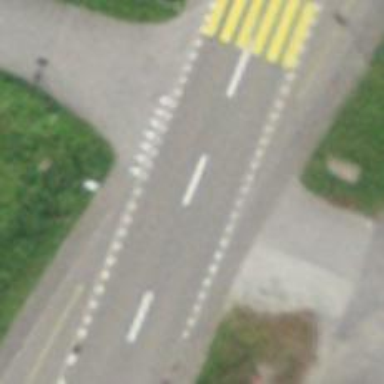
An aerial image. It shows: Primary road with asphalt surface.